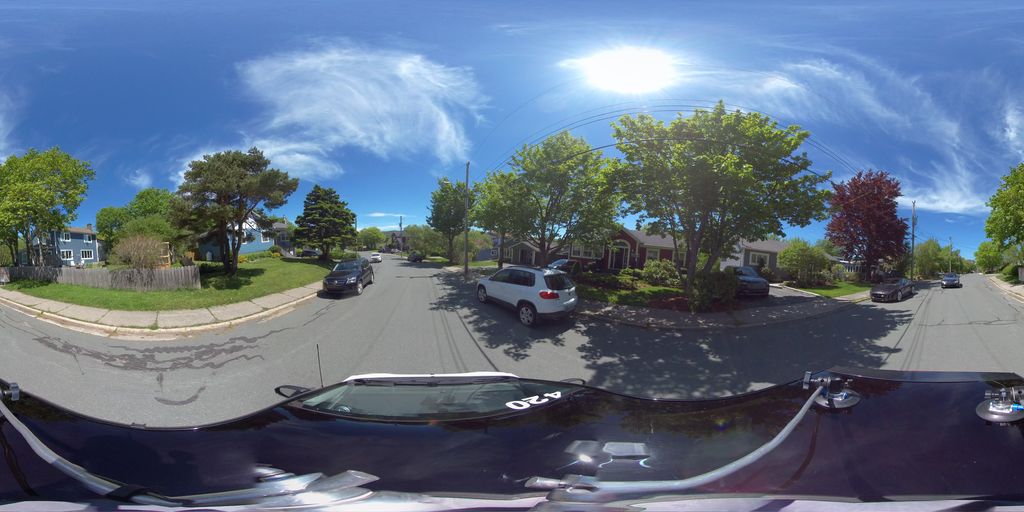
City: st_johns